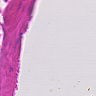
Metastatic tissue present: no